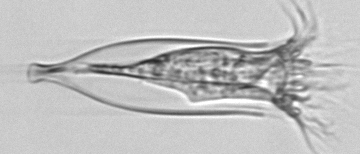
Label: Favella